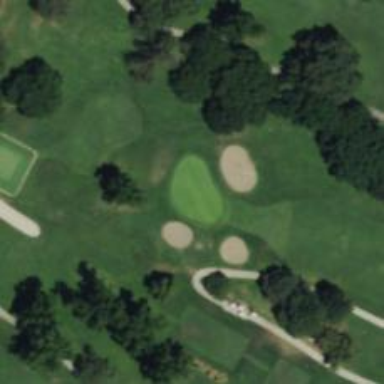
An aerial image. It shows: Golf hole.